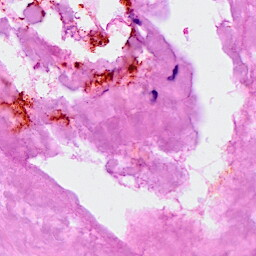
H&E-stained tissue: Breast